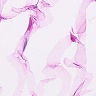
Metastatic tissue present: no